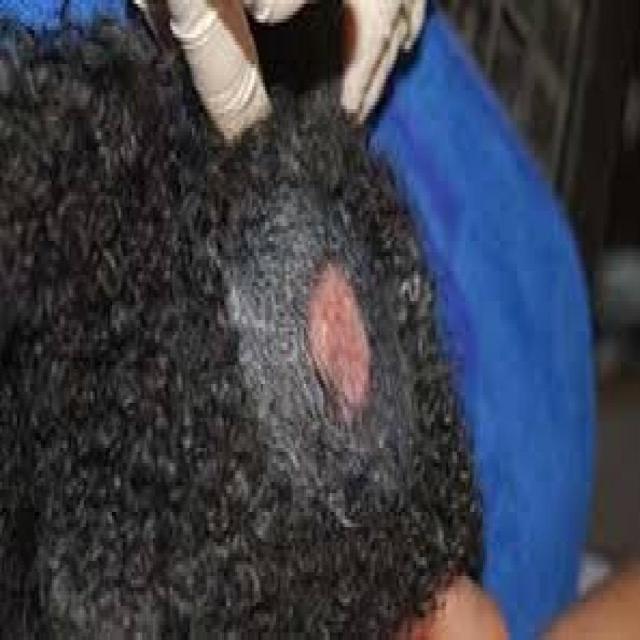
Canine dermatitis — inflammation of the skin presenting with erythema, pruritus, papules, and excoriation. May be allergic, contact, or atopic in origin.